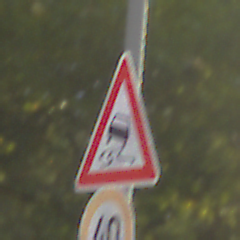
Verkehrszeichen: SchleuderOderRutschgefahr
Zusatzzeichen unten: Geschwindigkeit40
Umgebung: Outdoor, Nature
Tageszeit: SunriseSunset
Wetter: PartlyCloudy
Licht: Natural
Jahreszeit: NotSpecified
Kontrast: HighContrast